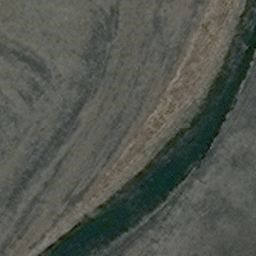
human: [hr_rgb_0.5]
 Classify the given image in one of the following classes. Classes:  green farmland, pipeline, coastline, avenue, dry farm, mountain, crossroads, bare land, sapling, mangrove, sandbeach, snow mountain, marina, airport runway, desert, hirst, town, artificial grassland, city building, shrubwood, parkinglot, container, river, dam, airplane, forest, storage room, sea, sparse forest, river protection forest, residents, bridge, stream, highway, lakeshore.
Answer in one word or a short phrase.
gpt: river